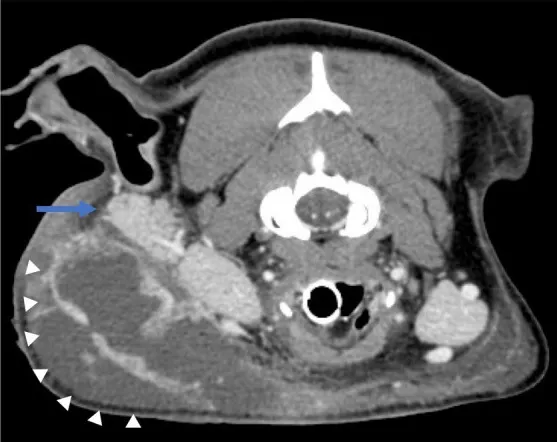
Contrast-enhanced CT images of the head viewed in the axial plane showing a multiloculated region of fluid accumulation with peripheral contrast enhancement (white arrowheads) tracking to the parotid salivary gland (blue arrow) on the side of the previous surgery.
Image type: radiology (ct)